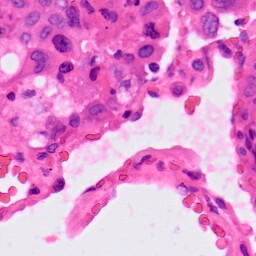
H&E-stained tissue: Lung